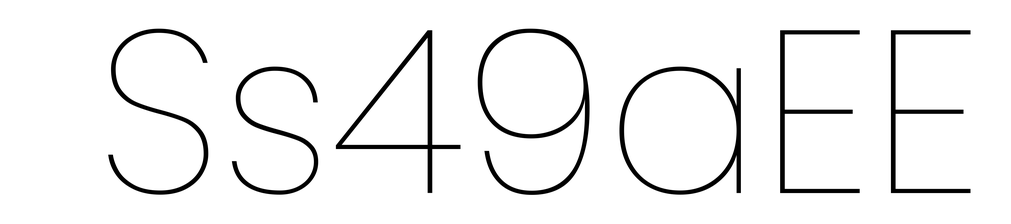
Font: Poppins-Thin